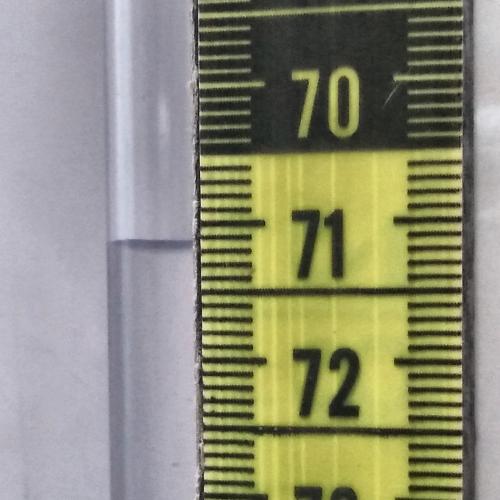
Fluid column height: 71.1 cm